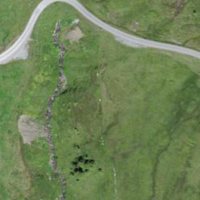
EUNIS habitat code: 23
Species observed at this site:
Phoenicurus ochruros
Tussilago farfara
Oenanthe oenanthe
Pyrrhocorax graculus
Prunella collaris
Linaria cannabina